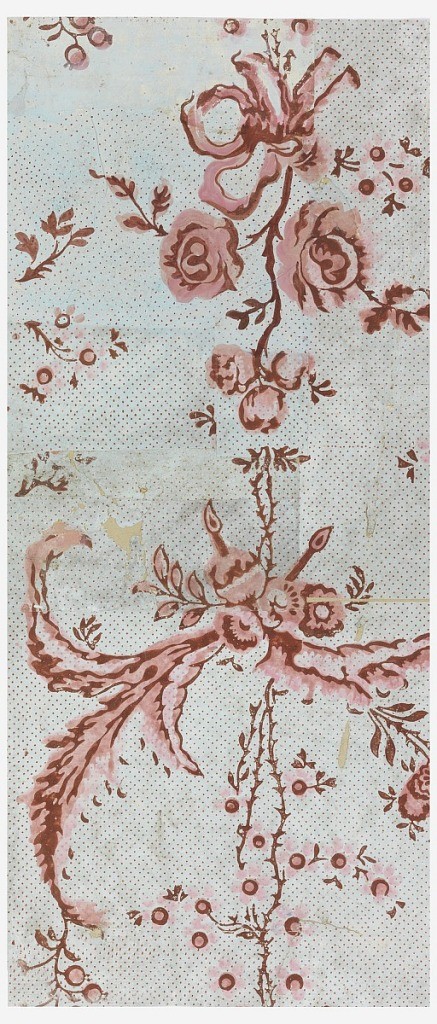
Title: Sidewall
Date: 1770–80
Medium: Block-printed, handmade paper
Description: Vertical rectangle. Field dotted in diagonal rows. Design of bunches of roses, tied with ribbons, with framework of long stems and scrolls of foliage.